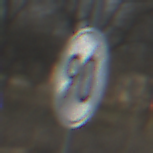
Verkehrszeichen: EndeGeschwindigkeit90
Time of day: MorningAfternoon
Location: Outdoor (Suburban)
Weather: PartlyCloudy
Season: NotSpecified
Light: Natural